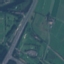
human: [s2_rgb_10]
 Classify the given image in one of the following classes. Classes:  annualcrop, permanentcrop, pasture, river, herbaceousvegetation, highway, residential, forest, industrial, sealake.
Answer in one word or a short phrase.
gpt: Highway